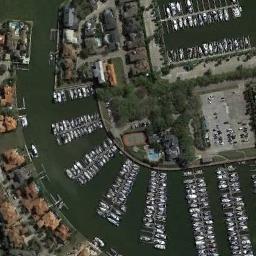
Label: harbor